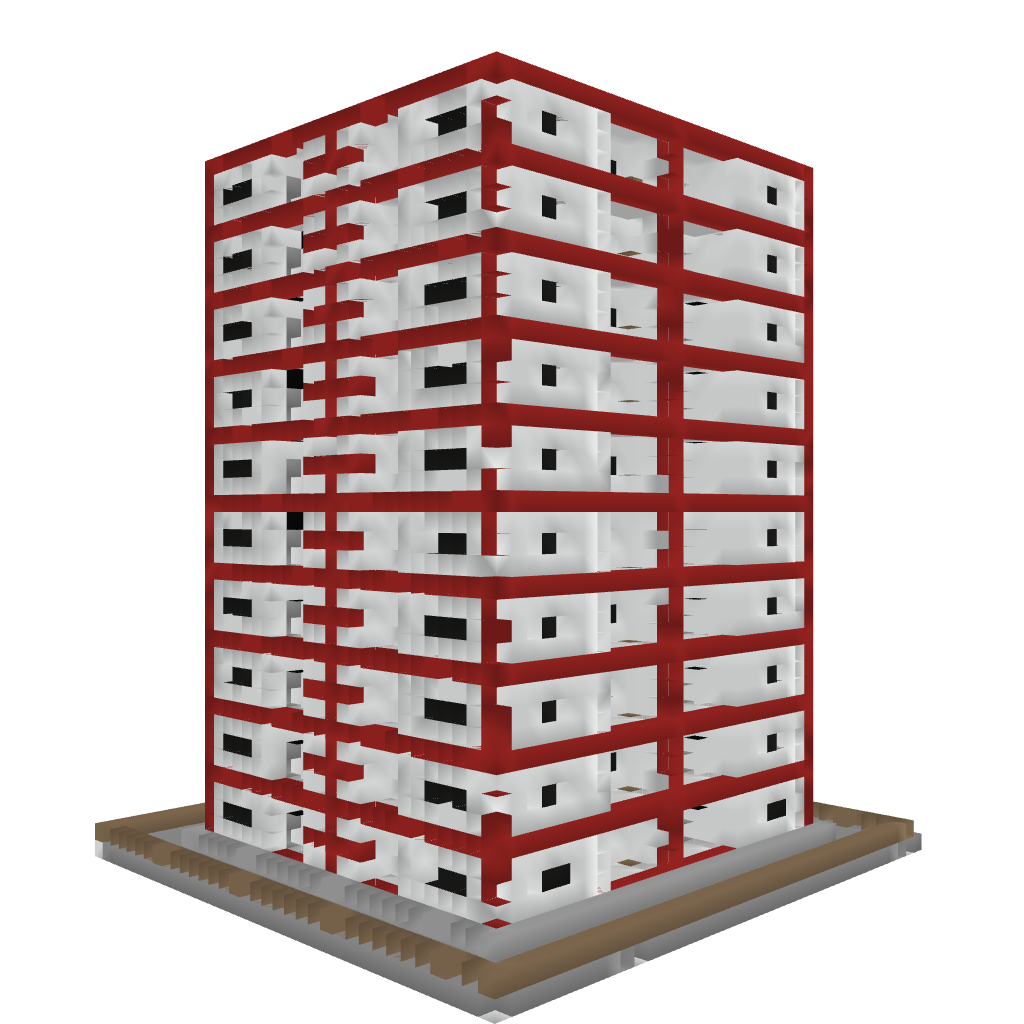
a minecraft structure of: Apartment House